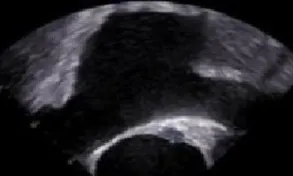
(D) Day 55, a moderate echogenic mass (13.0*5.9 mm, basal width 4.6 mm) near the opening of the superior vena cava, with a large amplitude of oscillation during the heart rhythm cycle. A moderate echogenic mass (9.5*7.0 mm, base width 6.9 mm) near the orifice of the inferior vena cava.
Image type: radiology (ultrasound)